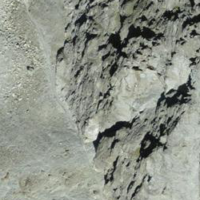
EUNIS habitat code: 48
Species observed at this site:
Corvus corax